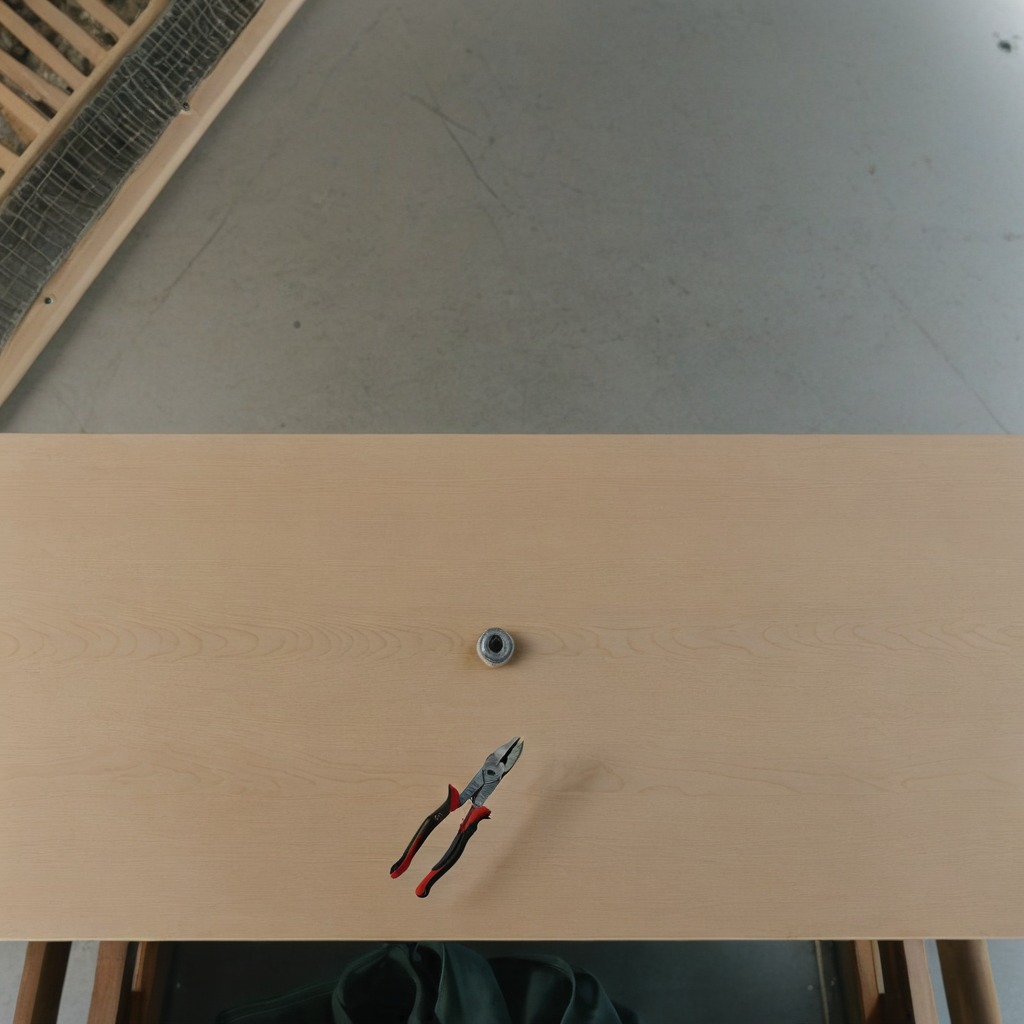
A plier is lying on the workbench inside a coastal fishing gear workshop.